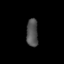
Tissue: lung
Cell type: Pericytes
Senescence score: 0.5588
Nuclear area (px): 317
Mean DAPI intensity: 80.886